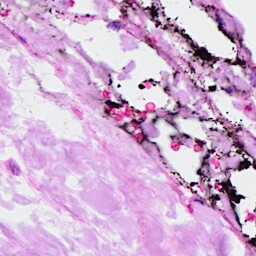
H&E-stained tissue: Breast